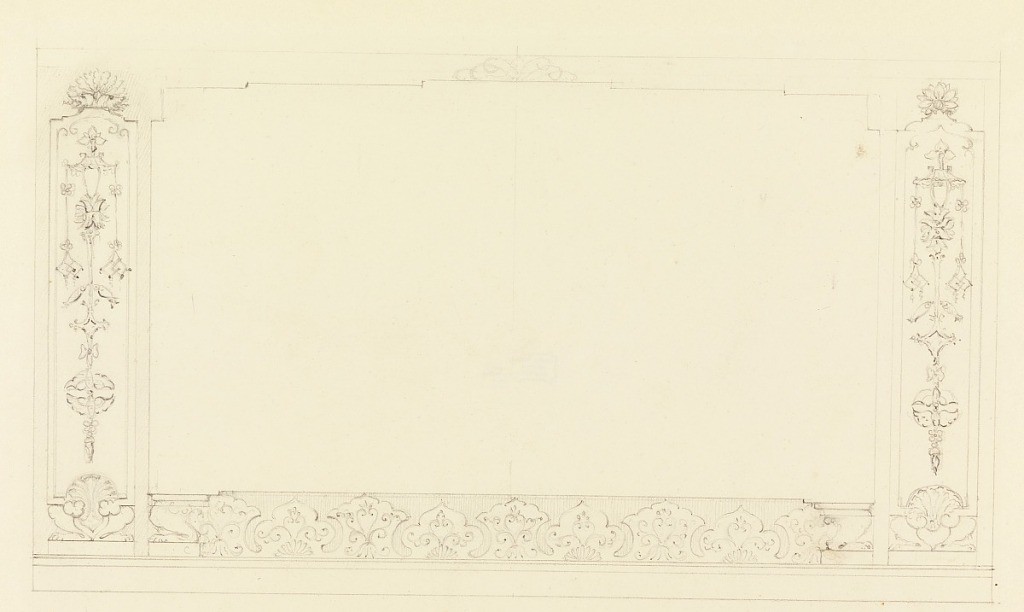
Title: Design for a Wall Decoration, Possibly for the Corridor
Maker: Frederick Crace, English, 1779–1859
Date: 1815–22
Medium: Graphite on wove paper
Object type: Drawing
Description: Horizontal rectangle. Design for the Royal Pavilion, Brighton. Panels left and right with fish, shells at base.  Patterned border below connecting the two panels. Blank central panel, obviously meant to carry some motif, is supported by a dado with a design of formal Chinese scrolls, and bordered on either side by upright panels bearing a design of fishes, moths, and desiccated threads.